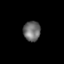
Tissue: skin
Cell type: Others
Senescence score: 0.6869
Nuclear area (px): 339
Mean DAPI intensity: 108.711